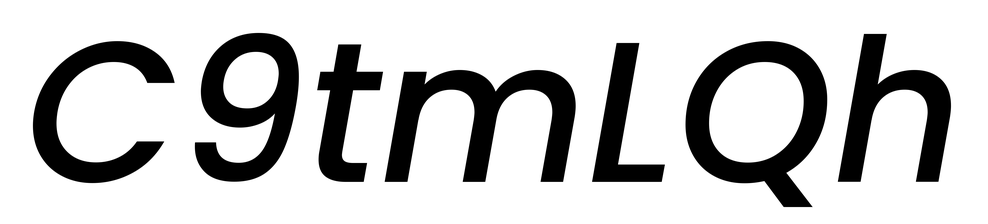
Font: Poppins-MediumItalic